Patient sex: M
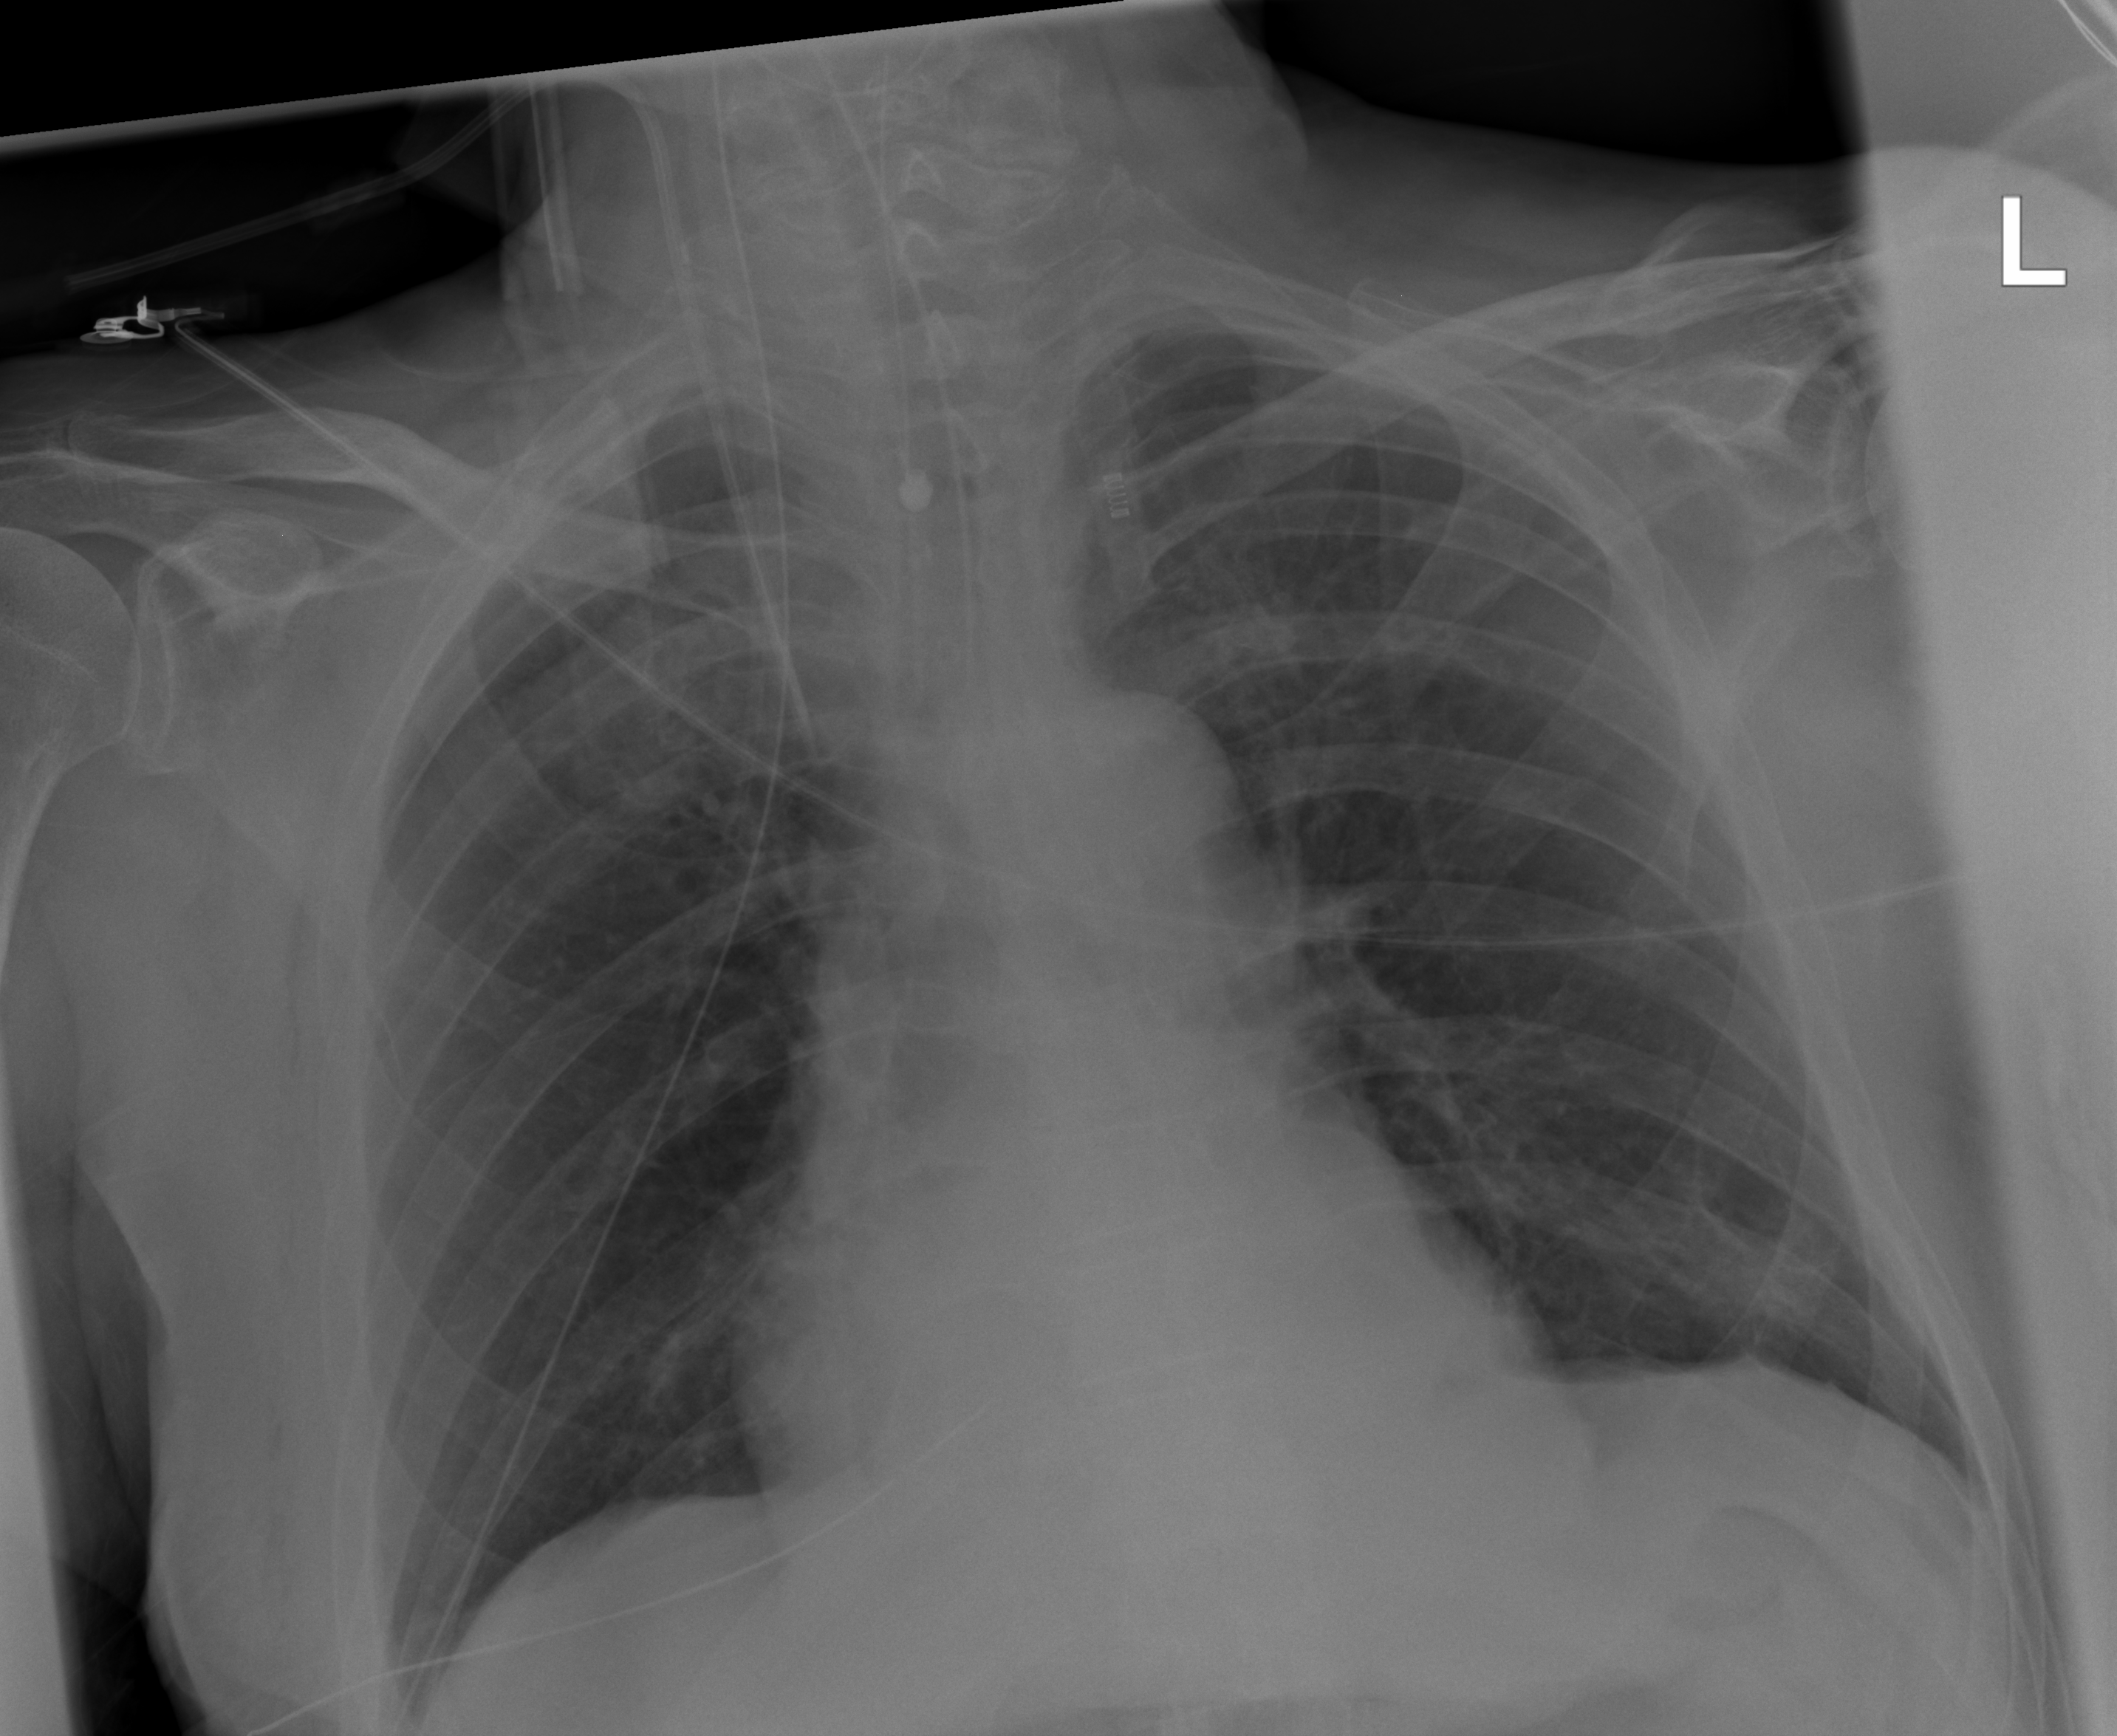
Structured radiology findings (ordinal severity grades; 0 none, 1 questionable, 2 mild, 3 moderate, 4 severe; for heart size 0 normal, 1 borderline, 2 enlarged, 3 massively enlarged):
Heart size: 1
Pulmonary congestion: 0
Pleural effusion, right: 0
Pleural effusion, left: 0
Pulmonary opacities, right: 0
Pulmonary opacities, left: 2
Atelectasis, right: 0
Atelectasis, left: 0